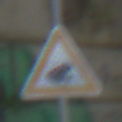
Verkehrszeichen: AmphibienwanderungLinks
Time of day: Midday
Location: Outdoor (Urban)
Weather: Clear
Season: NotSpecified
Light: Natural